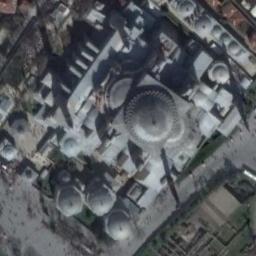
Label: palace